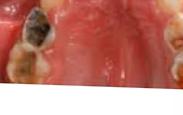
Condition: Caries